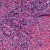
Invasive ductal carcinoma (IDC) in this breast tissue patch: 1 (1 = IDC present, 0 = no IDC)